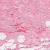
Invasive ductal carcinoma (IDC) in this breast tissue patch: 0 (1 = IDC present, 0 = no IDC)